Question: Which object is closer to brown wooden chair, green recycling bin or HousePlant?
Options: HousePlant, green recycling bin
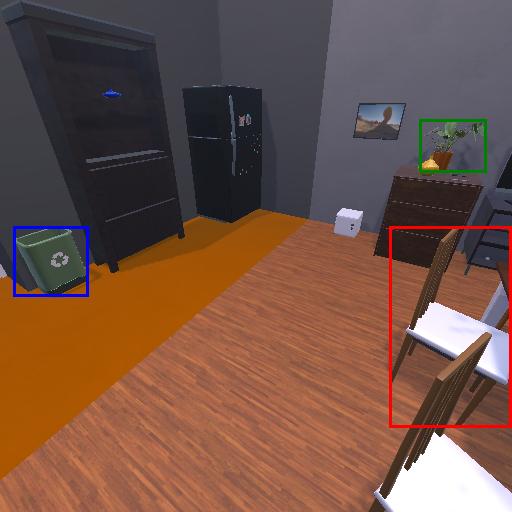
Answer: HousePlant